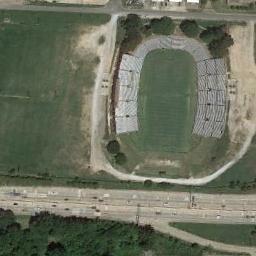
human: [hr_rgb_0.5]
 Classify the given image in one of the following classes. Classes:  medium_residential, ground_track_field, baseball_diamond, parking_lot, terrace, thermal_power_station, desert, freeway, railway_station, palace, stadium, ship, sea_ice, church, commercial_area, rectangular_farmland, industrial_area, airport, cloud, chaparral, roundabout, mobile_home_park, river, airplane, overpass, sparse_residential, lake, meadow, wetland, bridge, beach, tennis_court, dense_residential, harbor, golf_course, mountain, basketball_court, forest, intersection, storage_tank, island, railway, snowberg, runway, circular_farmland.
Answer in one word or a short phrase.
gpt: stadium